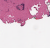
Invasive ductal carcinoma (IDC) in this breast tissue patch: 0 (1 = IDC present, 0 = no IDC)